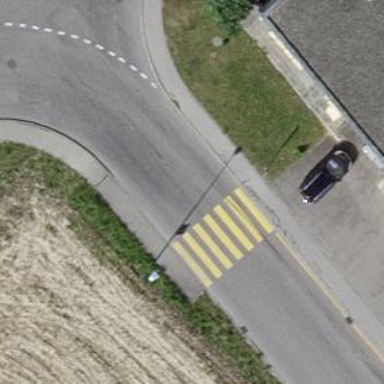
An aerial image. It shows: Uncontrolled footway crossing with markings.